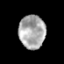
Tissue: prostate
Cell type: T cells
Senescence score: 0.2938
Nuclear area (px): 865
Mean DAPI intensity: 169.158